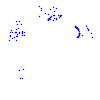
Particle: proton